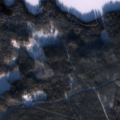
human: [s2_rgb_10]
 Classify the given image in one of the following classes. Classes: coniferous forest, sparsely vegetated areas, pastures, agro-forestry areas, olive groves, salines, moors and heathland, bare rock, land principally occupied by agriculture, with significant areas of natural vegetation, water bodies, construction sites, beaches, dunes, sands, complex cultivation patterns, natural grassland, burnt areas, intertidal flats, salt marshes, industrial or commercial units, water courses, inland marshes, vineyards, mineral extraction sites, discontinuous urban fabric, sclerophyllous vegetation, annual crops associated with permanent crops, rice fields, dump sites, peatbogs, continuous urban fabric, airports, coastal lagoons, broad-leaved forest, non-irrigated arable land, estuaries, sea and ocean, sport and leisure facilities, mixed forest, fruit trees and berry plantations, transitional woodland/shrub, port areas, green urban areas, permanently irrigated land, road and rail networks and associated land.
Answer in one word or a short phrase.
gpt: coniferous forest, water bodies